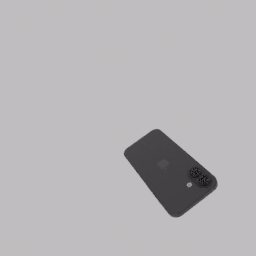
Label: electronics